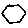
Label: hexagon